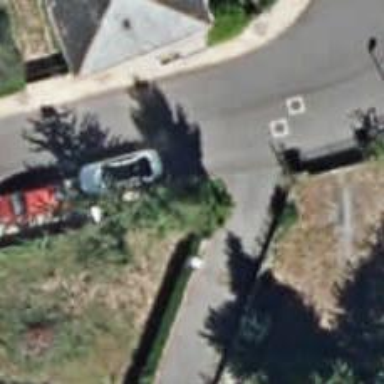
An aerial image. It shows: Sidewalk.